Question: So I'm supposed to Texture Map a specific model I've loaded into a scene (with a Framebuffer and a Planar Pinhole Camera), however I'm not allowed to use OpenGL and I have no idea how to do it otherwise (we do use glDrawPixels for other functionality, but that's the only function we can use).
Is anyone here able enough to give me a run-through on how to texture map without OpenGL functionality?
I'm supposed to use these slides: <URL>
But they make very little sense to me.
What I've gathered so far is the following:
You iterate over a model, and assign each triangle "texture coordinates" (which I'm not sure what those are), and then use "model space interpolation" (again, I don't understand what that is) to apply the texture with the right perspective.
I currently have my program doing the following:

TL;DR:
1. What is model space interpolation/how do I do it?
2. What explicitly are texture coordinates?
3. How, on a high level (in layman's terms) do I texture map a model without using OpenGL.
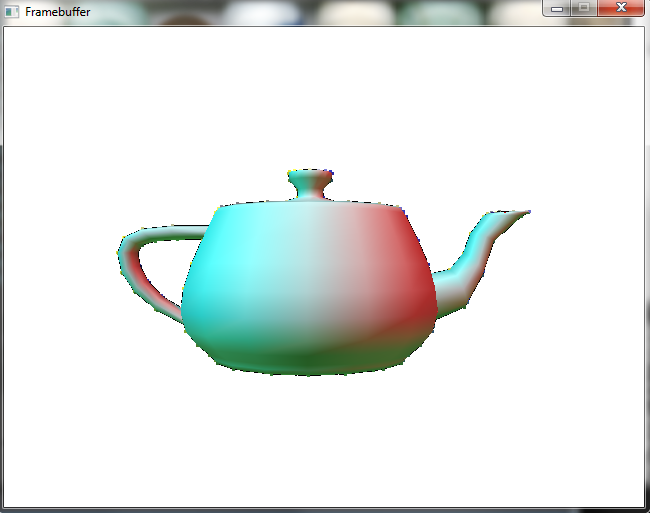
Answer: OK, let's start by making sure we're both on the same page about how the color interpolation works. Lines 125 through 143 set up three vectors 'redABC', 'greenABC' and 'blueABC' that are used to interpolate the colors across the triangle. They work one color component at a time, and each of the three vectors helps interpolate one color component.
By convention, s,t coordinates are in source texture space. As provided in the mesh data, they specify the position within the texture of that particular vertex of the triangle. The crucial thing to understand is that .
So, what you want to do is set up two more 'ABC' vectors: 'sABC' and 'tABC', exactly duplicating the logic used to set up 'redABC', but instead of using the color components of each vertex, you just use the s,t coordinates of each vertex. Then for each pixel, instead of computing 'ssiRed' etc. as 'unsigned int' values, you compute 'ssis' and 'ssit' as floats, they should be in the range '0.0f' through '1.0f' assuming your source s,t values are well behaved.
Now that you have an interpolated s,t coordinate, multiply 'ssis' by the texel width of the texture, and 'ssit' by the texel height, and use those coordinates to fetch the texel. Then just put that on the screen.